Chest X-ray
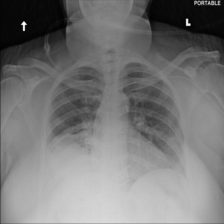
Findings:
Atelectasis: negative
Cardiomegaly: negative
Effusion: negative
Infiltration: negative
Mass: negative
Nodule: negative
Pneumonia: negative
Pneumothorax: negative
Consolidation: negative
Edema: negative
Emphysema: negative
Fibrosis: negative
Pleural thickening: negative
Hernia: negative